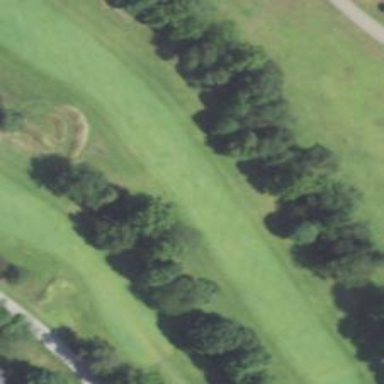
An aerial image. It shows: Golf fairway surrounded by grass.